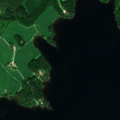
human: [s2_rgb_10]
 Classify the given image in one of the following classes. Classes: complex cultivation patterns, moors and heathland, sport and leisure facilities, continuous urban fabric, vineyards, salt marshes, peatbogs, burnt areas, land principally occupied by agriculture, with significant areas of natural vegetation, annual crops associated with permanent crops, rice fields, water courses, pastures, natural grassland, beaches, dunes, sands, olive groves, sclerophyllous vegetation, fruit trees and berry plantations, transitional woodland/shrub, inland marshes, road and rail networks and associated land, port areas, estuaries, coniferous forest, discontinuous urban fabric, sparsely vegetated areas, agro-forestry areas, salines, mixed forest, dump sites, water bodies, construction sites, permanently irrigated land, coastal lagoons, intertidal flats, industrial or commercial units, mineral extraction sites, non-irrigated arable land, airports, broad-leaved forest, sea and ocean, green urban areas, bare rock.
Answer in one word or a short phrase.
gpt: land principally occupied by agriculture, with significant areas of natural vegetation, mixed forest, water bodies